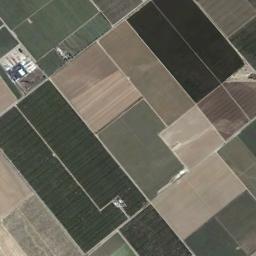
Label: rectangular_farmland